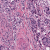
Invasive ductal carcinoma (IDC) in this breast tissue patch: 1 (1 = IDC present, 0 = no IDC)